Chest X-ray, AP view. Patient: 51 years old, sex F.
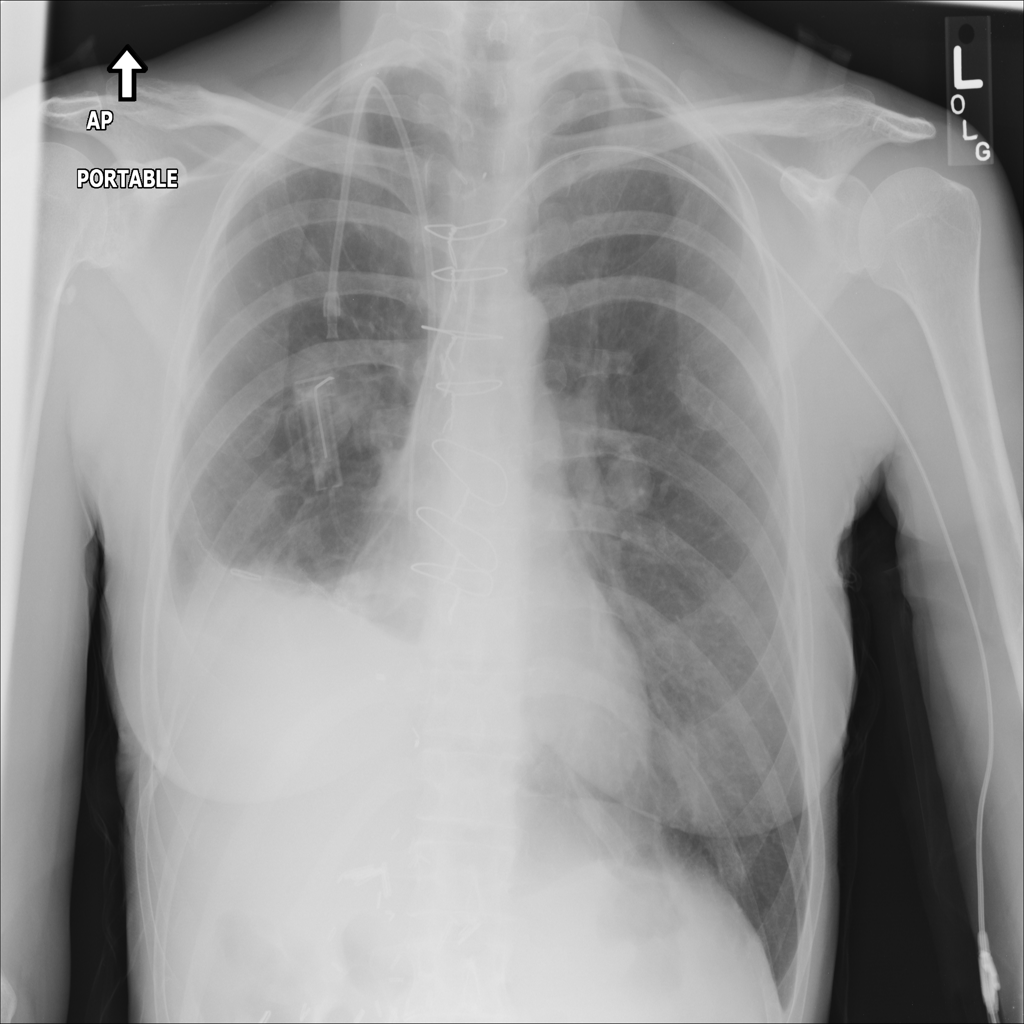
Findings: Nodule, Pneumothorax